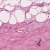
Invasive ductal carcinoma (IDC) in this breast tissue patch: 0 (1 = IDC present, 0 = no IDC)